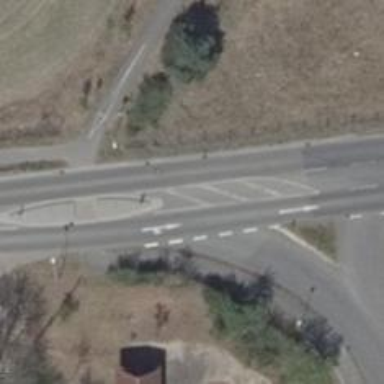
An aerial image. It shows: Secondary road.